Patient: sex F, age 61
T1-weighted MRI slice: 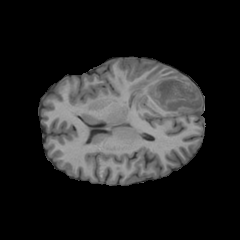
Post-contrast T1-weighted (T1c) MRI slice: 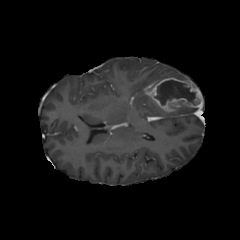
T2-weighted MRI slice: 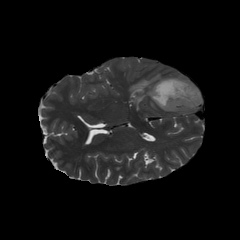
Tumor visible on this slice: yes
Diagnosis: Glioblastoma, IDH-wildtype
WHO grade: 4